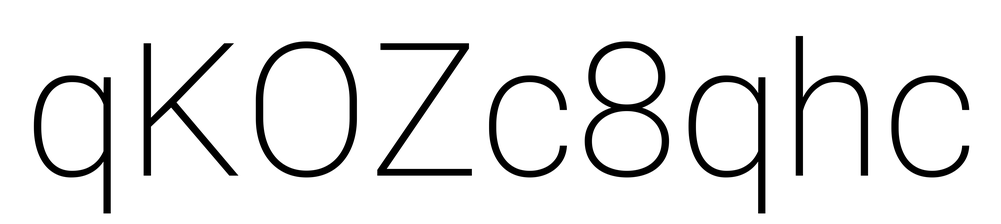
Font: Roboto_ExtraLight